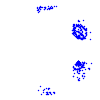
Particle: electron